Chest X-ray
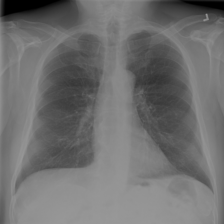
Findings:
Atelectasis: negative
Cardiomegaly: negative
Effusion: negative
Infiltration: negative
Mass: negative
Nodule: negative
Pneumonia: negative
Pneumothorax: negative
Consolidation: negative
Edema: negative
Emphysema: positive
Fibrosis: negative
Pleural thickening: negative
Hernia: negative